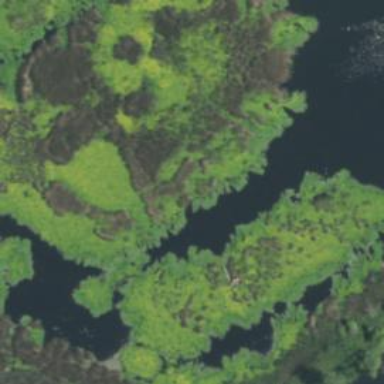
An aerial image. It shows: Marshy wetland area.